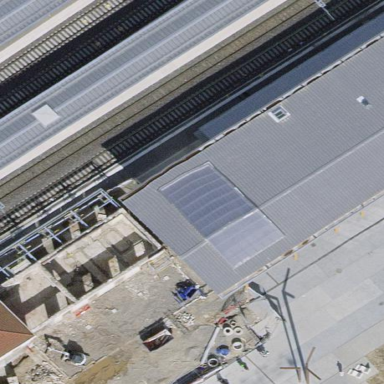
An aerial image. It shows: Close-up view of roof part of building.